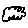
Label: cloud